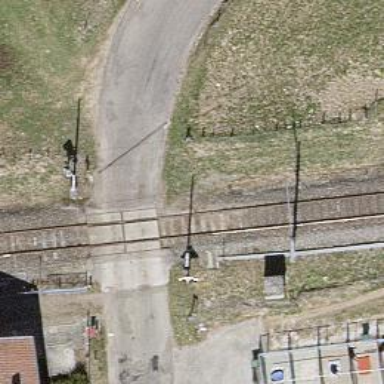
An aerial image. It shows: Single railway track with electrification through contact line.